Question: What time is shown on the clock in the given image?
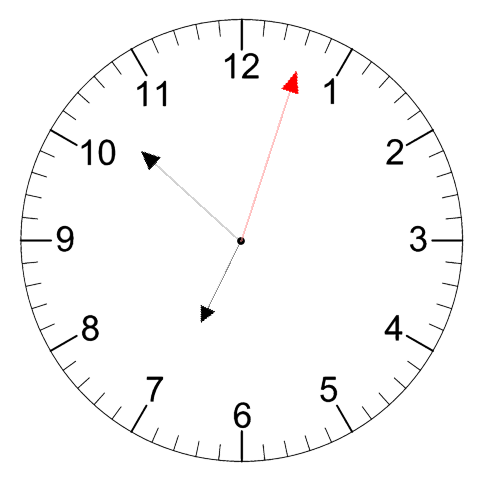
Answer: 06:52:03